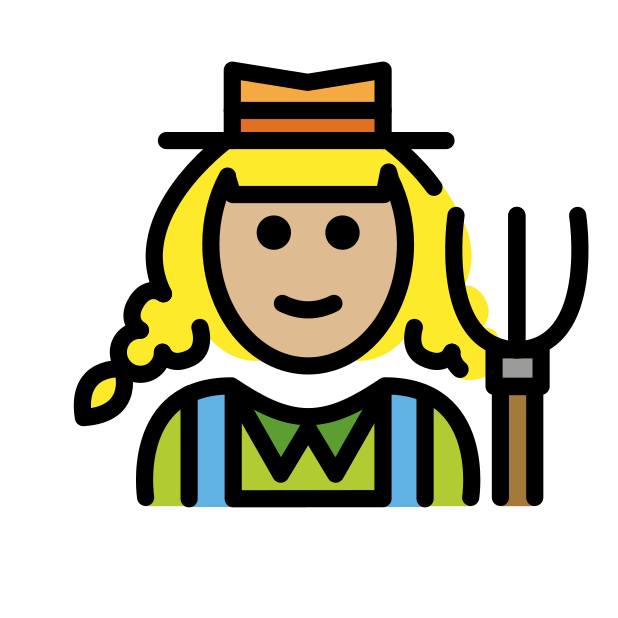
woman farmer: medium-light skin tone